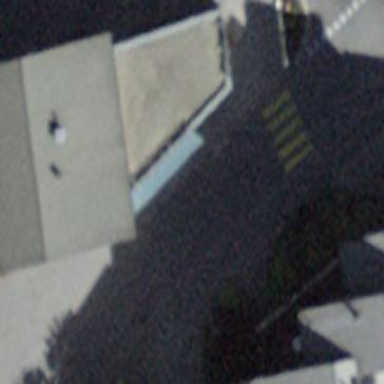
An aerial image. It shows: Bank building.